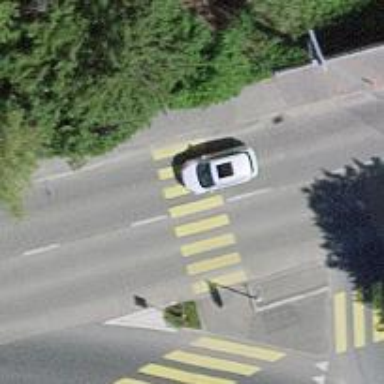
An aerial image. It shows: Marked crossing on the road.